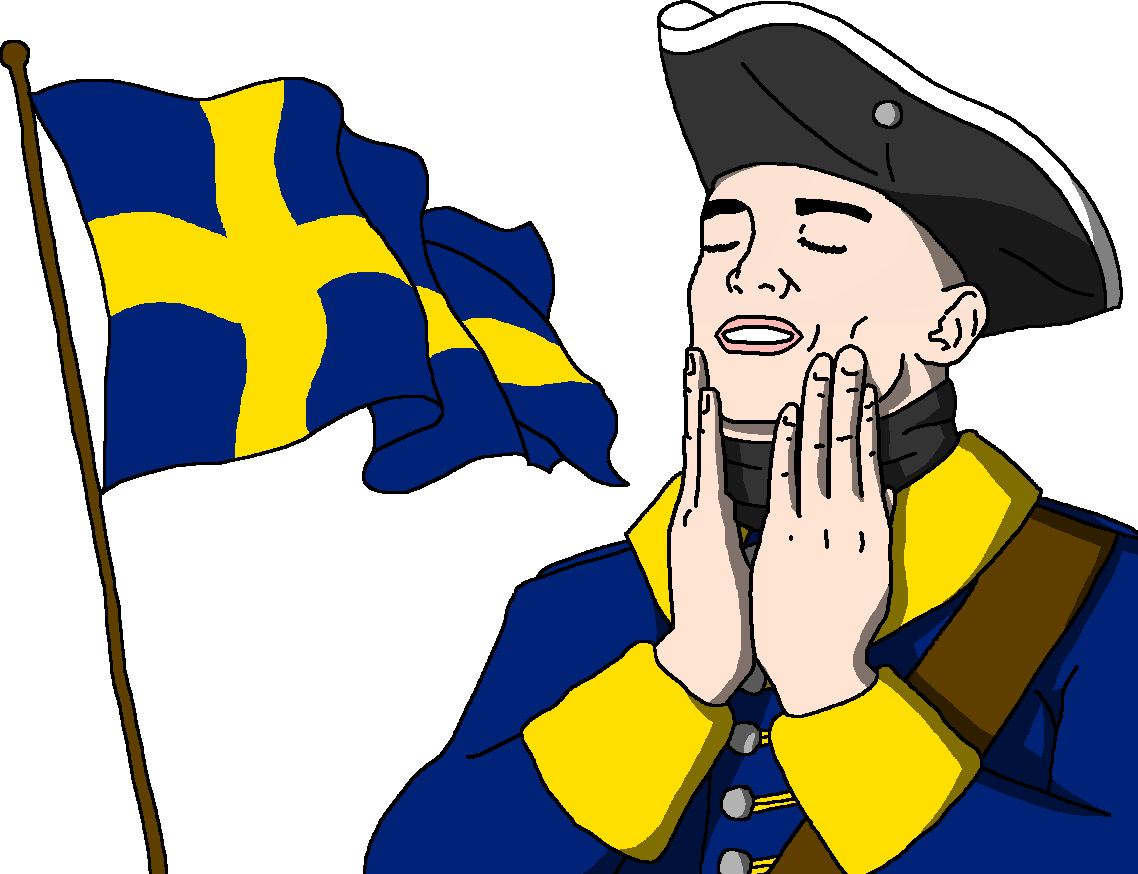
Label: 5_Feels_Good